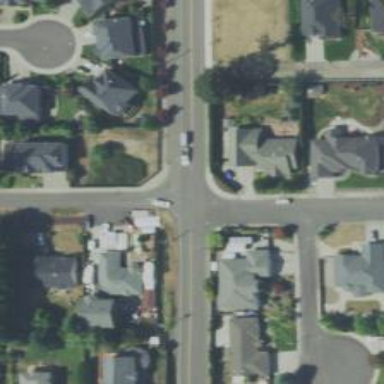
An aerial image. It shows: Residential road with sidewalk on the left.